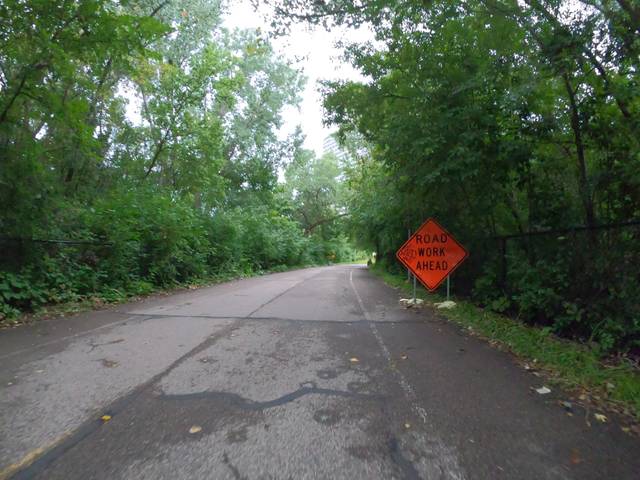
Region: United States
Coordinates: 44.976, -93.243